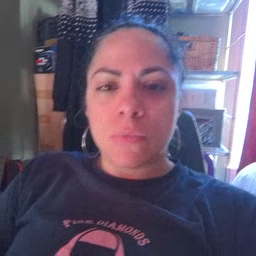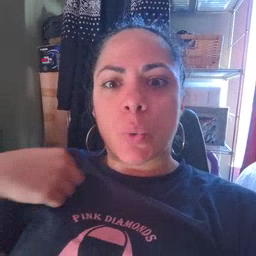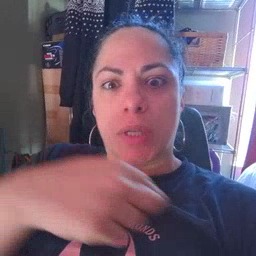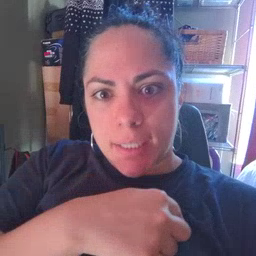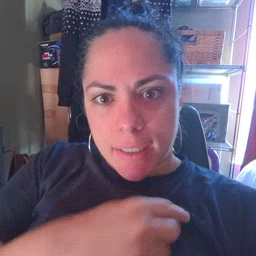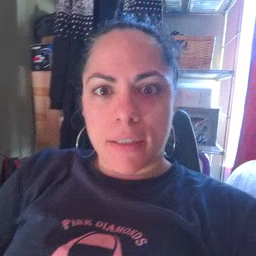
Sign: weus